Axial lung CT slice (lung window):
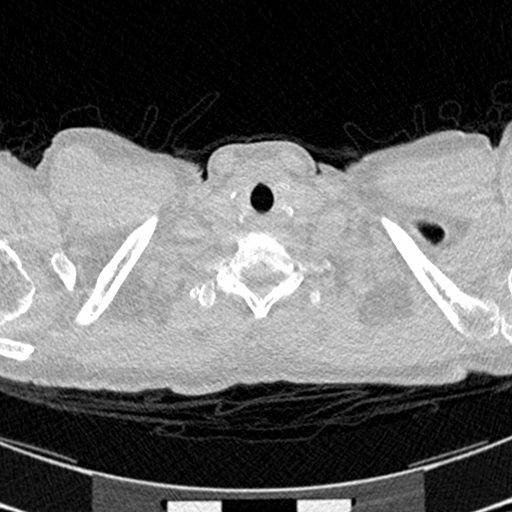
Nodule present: no